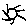
Label: sun